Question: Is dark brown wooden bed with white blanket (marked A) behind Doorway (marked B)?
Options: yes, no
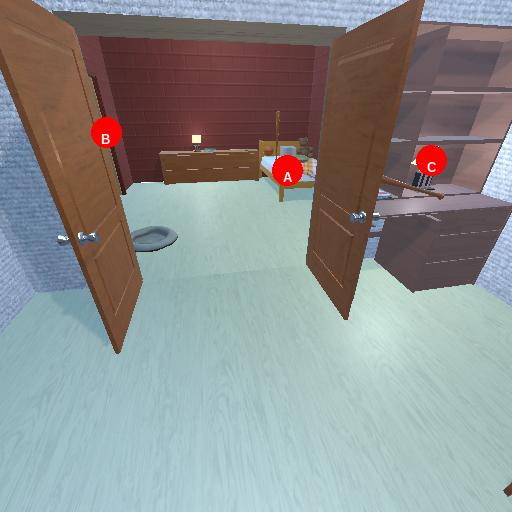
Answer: yes